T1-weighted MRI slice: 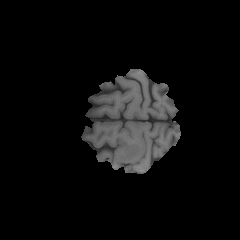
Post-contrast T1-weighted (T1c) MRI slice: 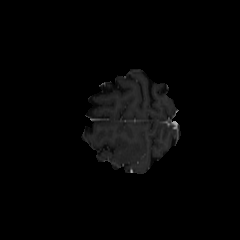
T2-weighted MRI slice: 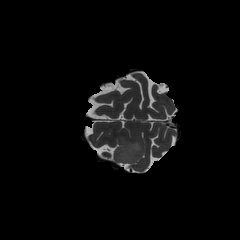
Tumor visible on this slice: yes